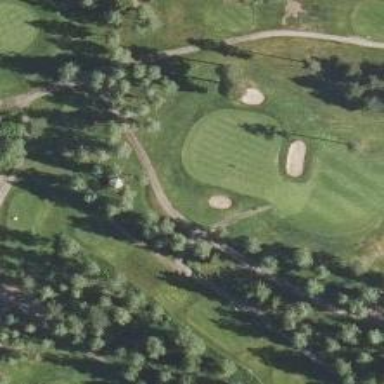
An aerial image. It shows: Pathway for golfing.